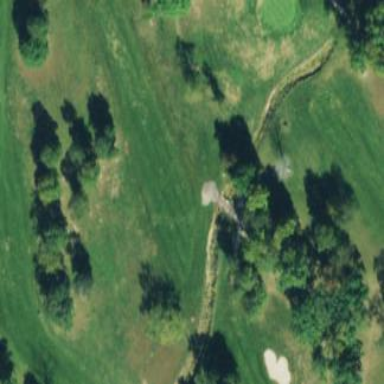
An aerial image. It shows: Golf fairway surrounded by grass.